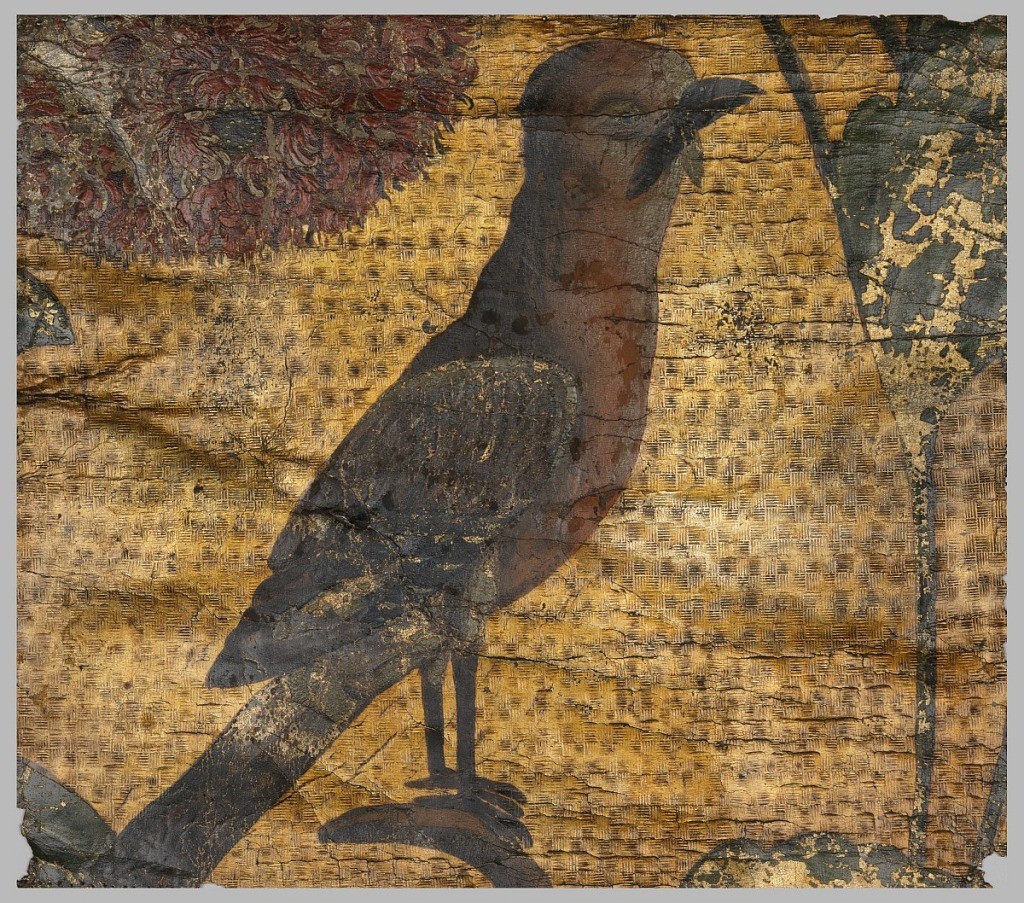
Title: Sidewall
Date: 1750–99
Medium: Leather, painted, varnished, stamped
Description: Perched bird on a gold background; bunch of pink and green foliage in upper left corner.